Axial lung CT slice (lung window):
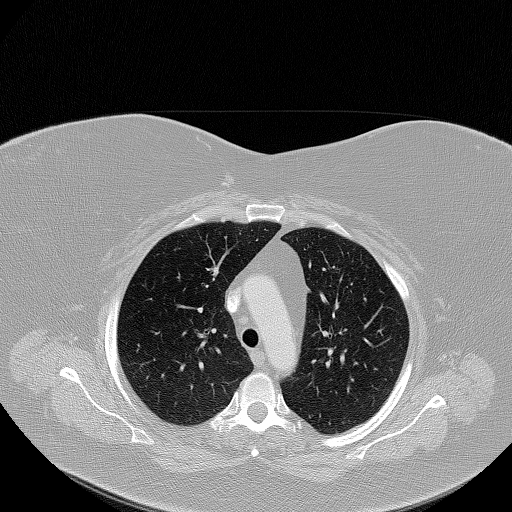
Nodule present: no